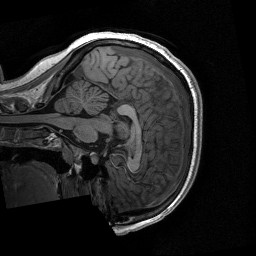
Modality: T1w
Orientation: sagittal
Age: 22
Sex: female
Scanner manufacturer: siemens
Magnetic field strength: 3 T
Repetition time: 2.53 s
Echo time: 0.00219 s